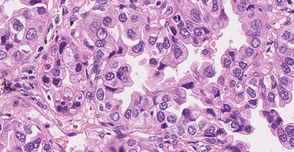
Tumor epithelial tissue: yes
Tumor-associated stroma tissue: yes
Normal tissue: no